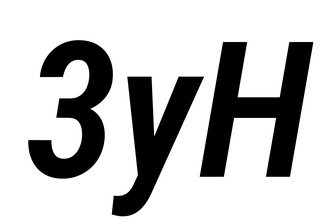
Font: Roboto-Italic_Condensed_SemiBold_Italic